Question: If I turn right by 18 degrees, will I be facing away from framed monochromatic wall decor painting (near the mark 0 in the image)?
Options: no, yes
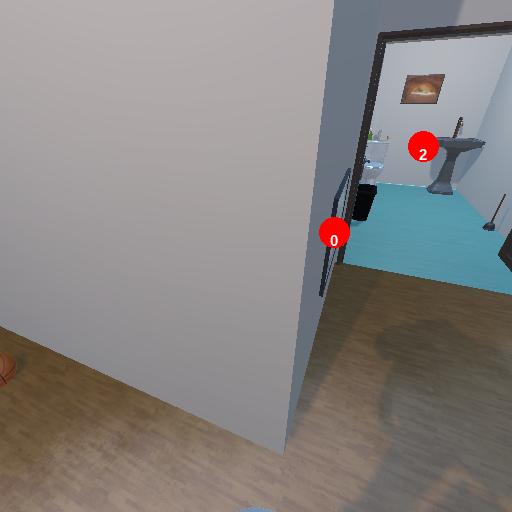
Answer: no